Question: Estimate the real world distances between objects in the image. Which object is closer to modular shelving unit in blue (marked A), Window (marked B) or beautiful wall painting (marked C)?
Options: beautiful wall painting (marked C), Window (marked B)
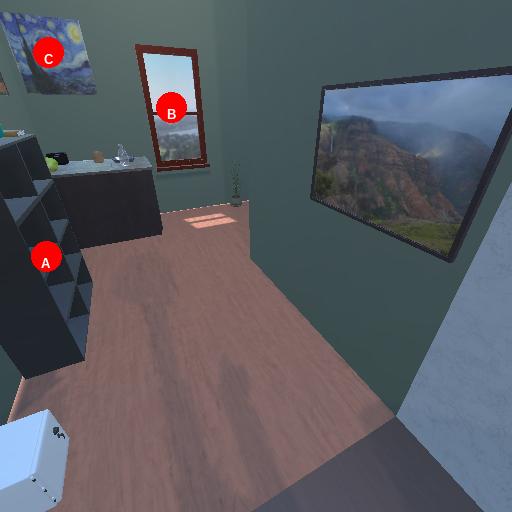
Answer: beautiful wall painting (marked C)